Aerial crown-view tile of a tropical tree (Barro Colorado Island, Panama), acquired 20241112:
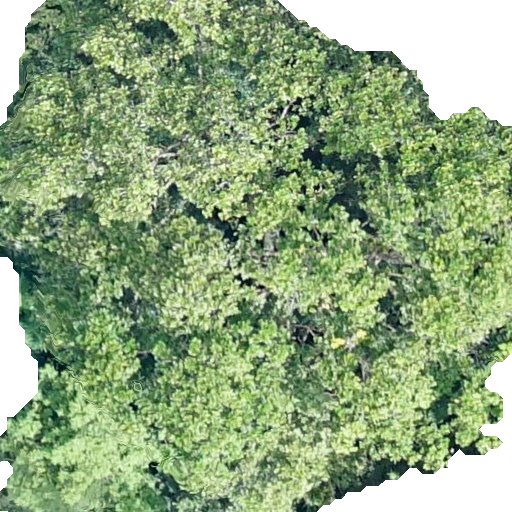
Species: Anacardium excelsum
GBIF accepted scientific name: Anacardium excelsum
Crown area: 399.3 m²